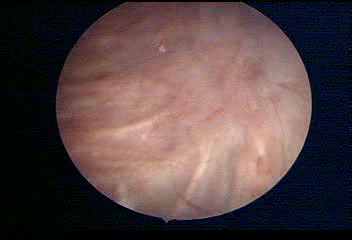
Modality: WLC
Class: Normal mucosa
Bladder cancer association: No